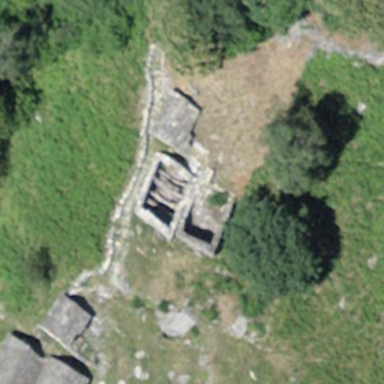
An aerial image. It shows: View of historic ruins.